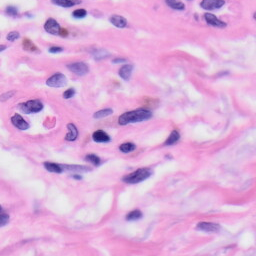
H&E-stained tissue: Skin